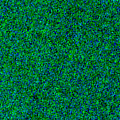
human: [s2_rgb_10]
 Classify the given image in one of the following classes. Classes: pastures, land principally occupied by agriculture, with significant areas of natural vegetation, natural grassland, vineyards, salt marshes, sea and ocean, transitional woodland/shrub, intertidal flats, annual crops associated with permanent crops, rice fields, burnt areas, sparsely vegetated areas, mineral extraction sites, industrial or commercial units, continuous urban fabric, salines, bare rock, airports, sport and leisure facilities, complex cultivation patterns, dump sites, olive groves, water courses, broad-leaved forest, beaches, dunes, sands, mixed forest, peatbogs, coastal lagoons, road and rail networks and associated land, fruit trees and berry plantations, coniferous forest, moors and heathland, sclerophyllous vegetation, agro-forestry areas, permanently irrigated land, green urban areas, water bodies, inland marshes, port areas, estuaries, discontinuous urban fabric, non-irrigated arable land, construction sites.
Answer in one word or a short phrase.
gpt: sea and ocean